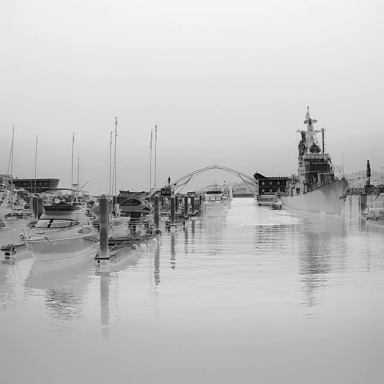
There are three canoes in the infrared image.